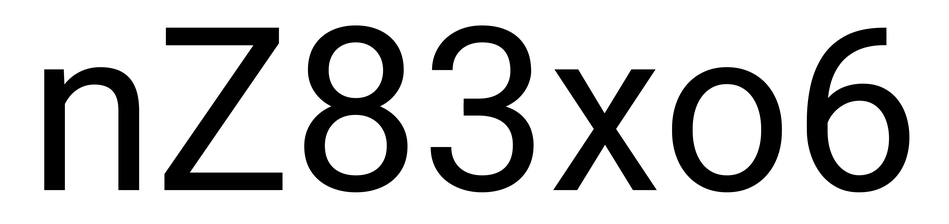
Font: Roboto_Regular